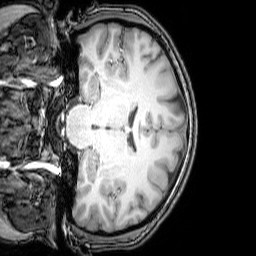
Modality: T1w
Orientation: coronal
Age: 23
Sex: female
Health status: healthy
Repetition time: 0.081 s
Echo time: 0.037 s